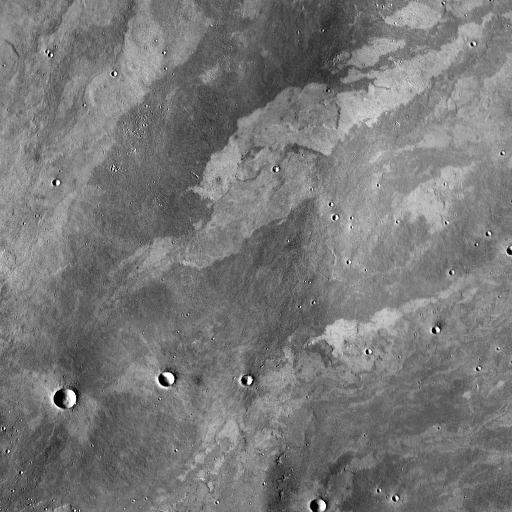
Crater classes present: Background, Other